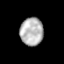
Tissue: prostate
Cell type: T cells
Senescence score: 0.2178
Nuclear area (px): 631
Mean DAPI intensity: 180.965